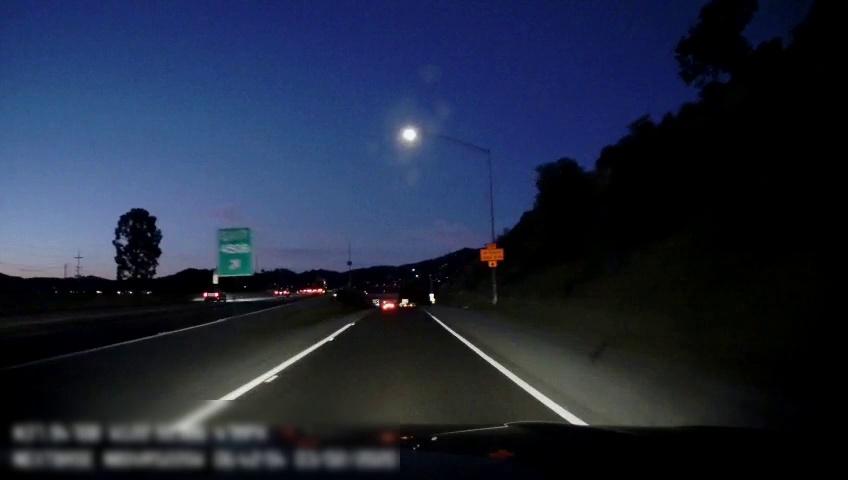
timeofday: Night
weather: Other
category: Drivable Space
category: Vehicles | Car
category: Vehicles | SUV
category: Lanes | Current Lane
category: Lanes | Alternate Lane
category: Lanes | Alternate Lane
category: Traffic | Signs
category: Traffic | Signs